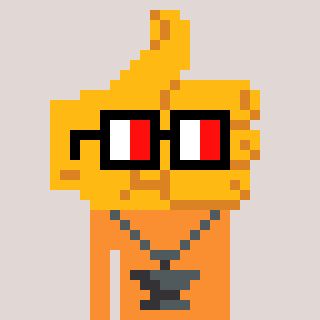
a pixel art character with square glasses with black frames and red eyes, a thumbsup-shaped head and a orange-colored body on a warm background